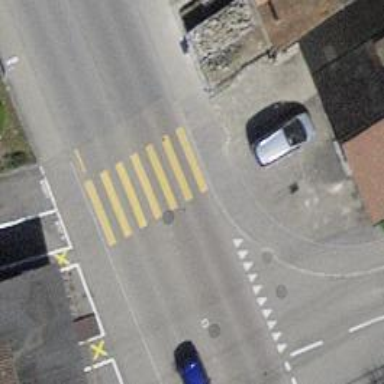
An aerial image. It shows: Marked crossing on the road.